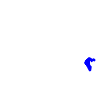
Particle: electron